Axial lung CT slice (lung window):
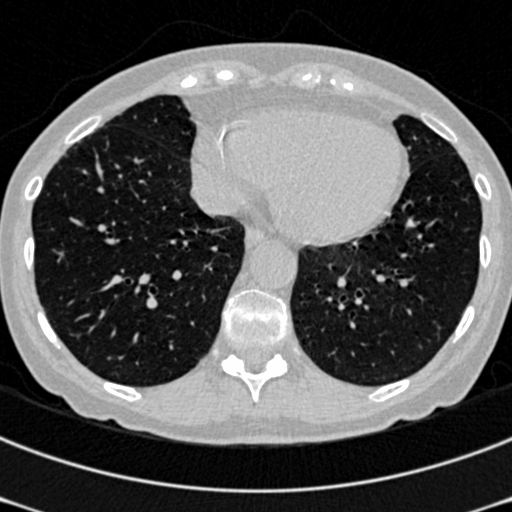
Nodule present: no